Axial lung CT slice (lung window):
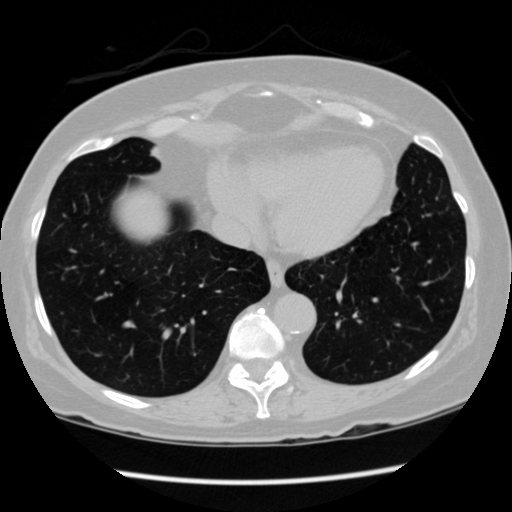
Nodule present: no